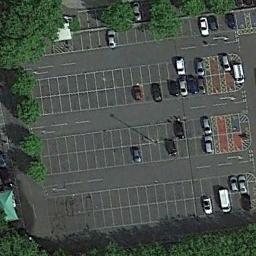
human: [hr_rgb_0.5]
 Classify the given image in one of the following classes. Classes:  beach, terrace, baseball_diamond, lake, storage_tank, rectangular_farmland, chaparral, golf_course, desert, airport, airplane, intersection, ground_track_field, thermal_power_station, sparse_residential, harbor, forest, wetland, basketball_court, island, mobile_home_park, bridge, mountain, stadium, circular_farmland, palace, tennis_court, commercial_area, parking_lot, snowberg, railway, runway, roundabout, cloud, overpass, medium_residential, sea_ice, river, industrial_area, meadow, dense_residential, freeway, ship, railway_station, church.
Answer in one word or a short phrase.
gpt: parking_lot